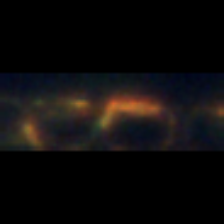
Taxon: Stephanopyxis
Group: Diatoms